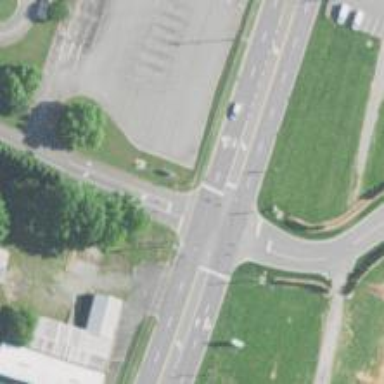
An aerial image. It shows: Solid stop line on the road.